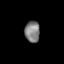
Tissue: skin
Cell type: Epithelial cells
Senescence score: 0.6866
Nuclear area (px): 316
Mean DAPI intensity: 125.396